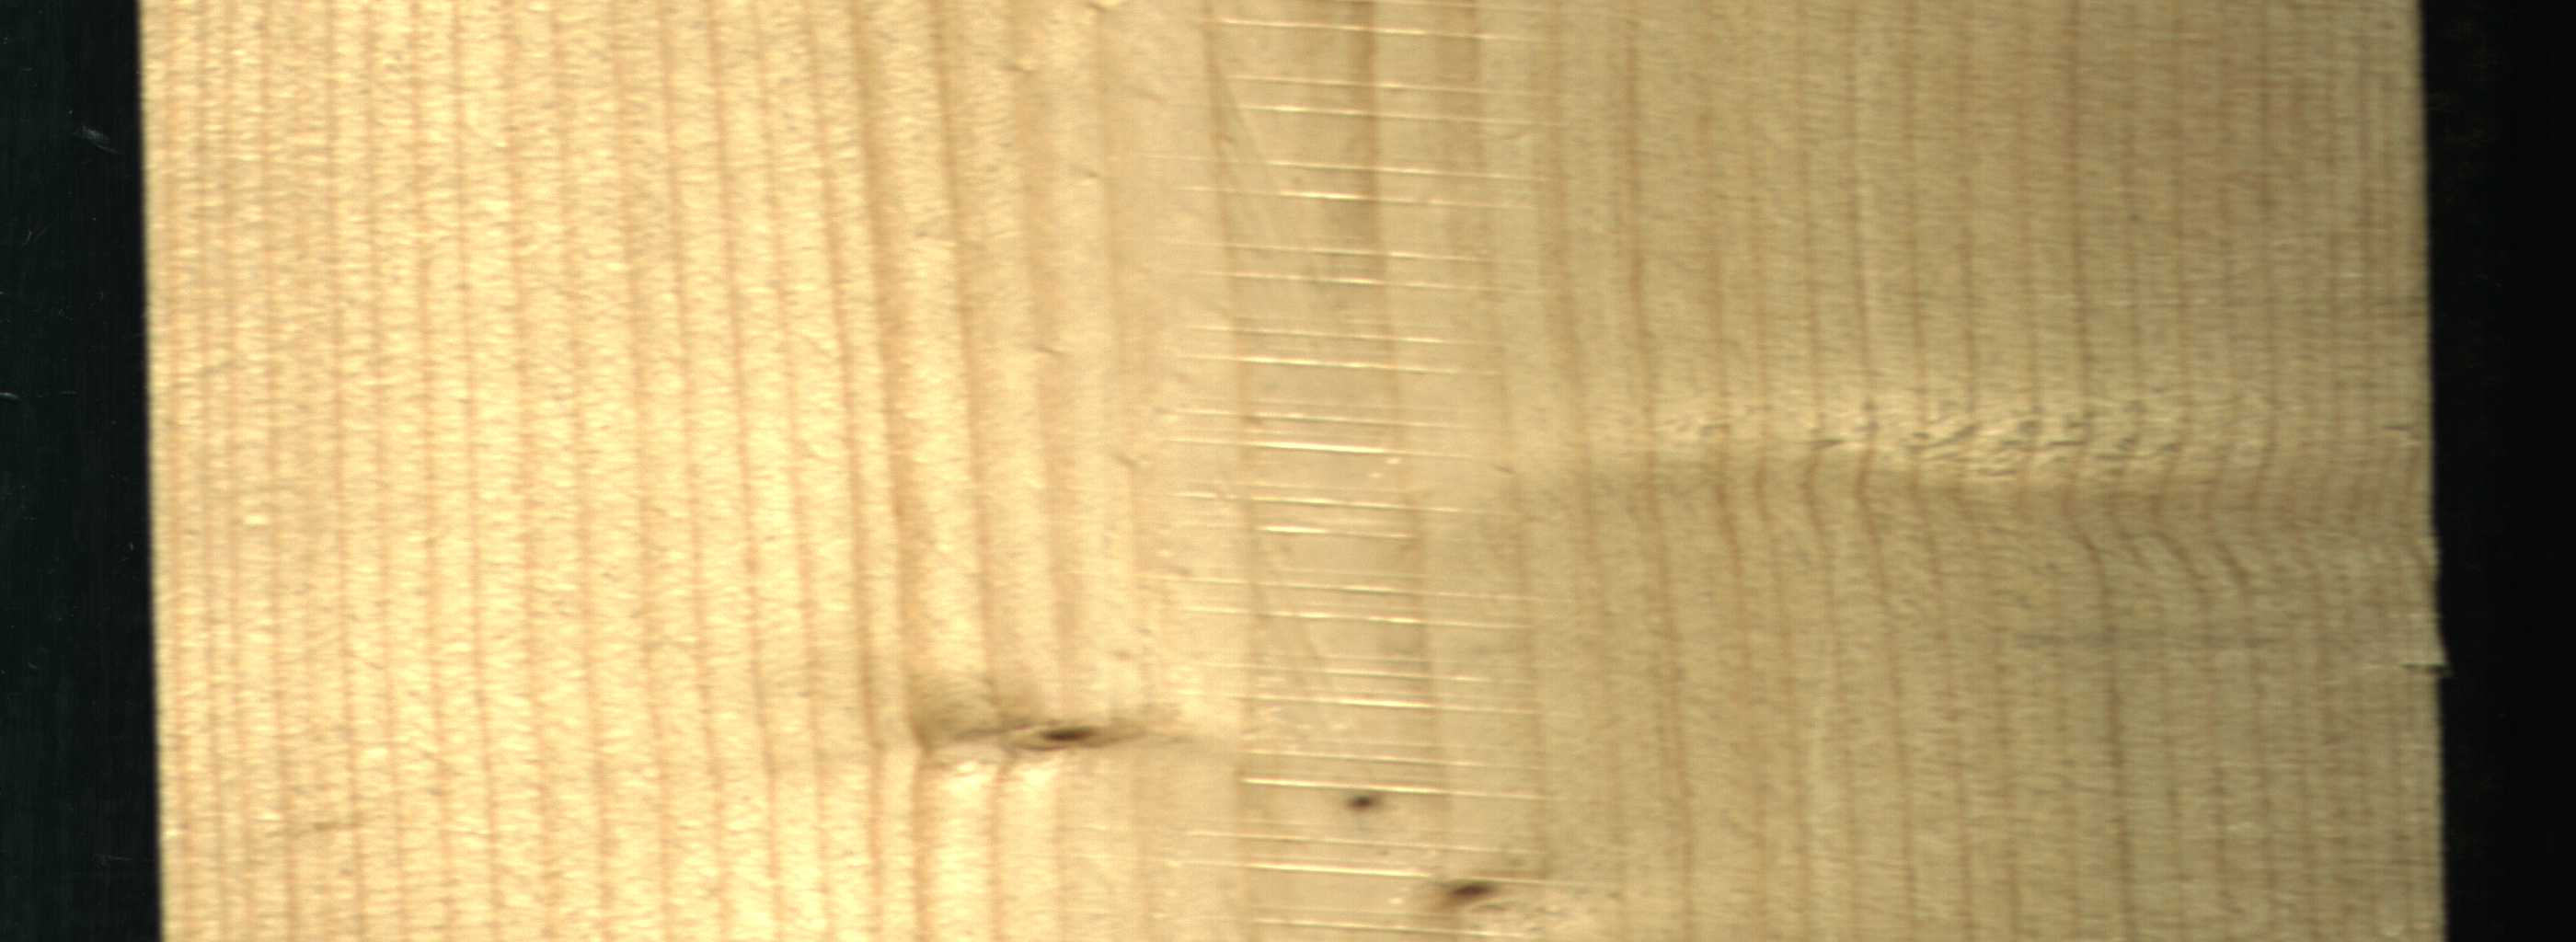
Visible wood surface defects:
Live_Knot
Live_Knot
Live_Knot